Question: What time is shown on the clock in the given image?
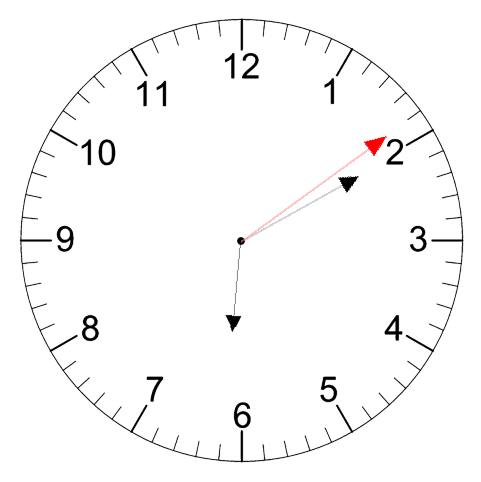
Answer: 06:10:09